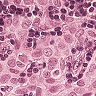
Metastatic tissue present: yes